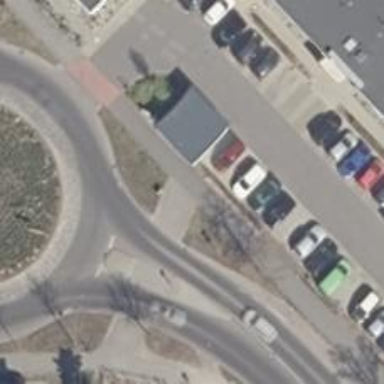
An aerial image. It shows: Unmarked crossing on the road.